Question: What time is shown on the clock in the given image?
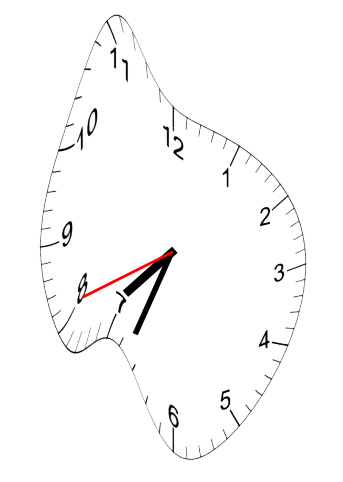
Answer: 07:33:41